已知点\(P\)是抛物线\(y^2 = 8x\)上一动点，点\(Q\)在圆\((x-5)^2 + y^2 = 1\)上运动，则\(P\)与\(Q\)两点间最短距离为\(\underline{\quad\quad}\).
【解答】
\noindent 【答案】 \(2\sqrt{6}-1\)

\noindent 【详解】设抛物线 \(y^2 = 8x\) 上的点 \(P\) 坐标为 \(\left(\frac{y^2}{8}, y\right)\)，

圆 \((x-5)^2 + y^2 = 1\) 的圆心为 \(C(5,0)\)，半径 \(r=1\).

点 \(P\) 到圆心 \(C\) 的距离 \(d = \sqrt{\left(\frac{y^2}{8}-5\right)^2 + y^2} = \sqrt{\frac{y^4}{64} - \frac{5}{4}y^2 + 25 + y^2} = \sqrt{\frac{y^4}{64} - \frac{1}{4}y^2 + 25}\).

令 \(t = y^2\ (t \ge 0)\)，则 \(d = \sqrt{\frac{t^2}{64} - \frac{1}{4}t + 25} = \sqrt{\frac{1}{64}(t-8)^2 + 24}\)，对其求最小值，

根据二次函数性质，当 \(t=8\) 时，\(d\) 最小为 \(2\sqrt{6}\).

则 \(P\) 与 \(Q\) 两点间最短距离为 \(d_{\min} - r = 2\sqrt{6}-1\).

\vspace{1em}

\noindent 故答案为：\(2\sqrt{6}-1\).
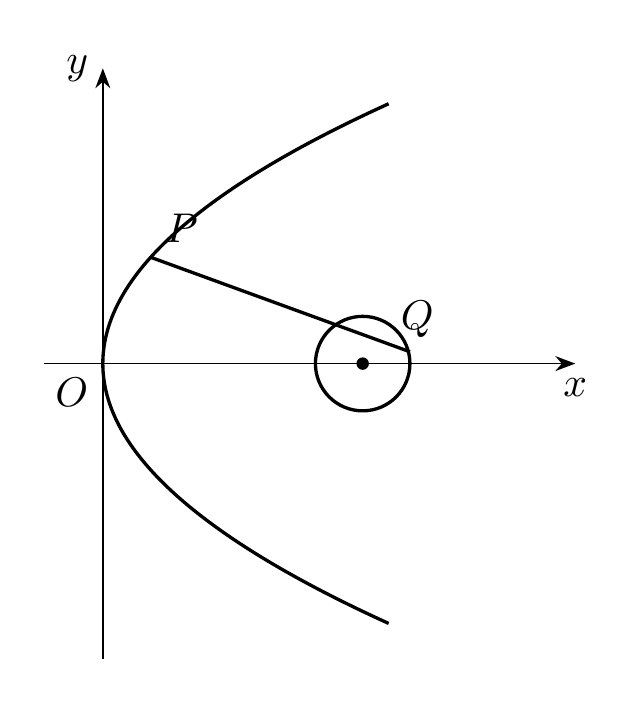